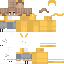
A male human skin with light skin, wearing brown long hair dressed in a yellow hoodie and gray pants, featuring a closed mouth.